Question: I have a nasty issue on sub api21 devices. I am using a adapter to inflate . The idea is that the cards will only add information that is present to the cards. If no information is present the card wont show at all. So I create these cards programatically.
Here are screen shots on api21 and api19

Notice how api19 shows cards with no values in them. I believe the issue is cause by the adapter calling onCreateViewHolder with no values. Is there a way to bypass onCreate? or onBind? Or is there a way to have sub api21 handle cards a little differently?
CardView XML
'''
<android.support.v7.widget.CardView
xmlns:card_view="http://schemas.android.com/apk/res-auto"
xmlns:android="http://schemas.android.com/apk/res/android"
android:id="@+id/card_info"
android:layout_width="match_parent"
android:layout_height="match_parent"
android:clickable="false"
android:focusable="true"
card_view:cardCornerRadius="5dp"
android:layout_margin="5dp"
card_view:cardUseCompatPadding="true">
<LinearLayout
android:id="@+id/card_info_lin"
android:layout_width="match_parent"
android:layout_height="match_parent"
android:orientation="vertical"/>
'''
adapter
'''
@Override
public RecyclerView.ViewHolder onCreateViewHolder(ViewGroup viewGroup, int viewType) {
switch(viewType) {
case VIEW_ENGINE:
itemViewEngine = LayoutInflater
.from(viewGroup.getContext())
.inflate(R.layout.card_info, viewGroup, false);
cardInfo.clear();
return new ViewHolderEngine(itemViewEngine, cardInfo);
case VIEW_TIRES:
itemViewTires = LayoutInflater
.from(viewGroup.getContext())
.inflate(R.layout.card_info, viewGroup, false);
cardInfo.clear();
return new ViewHolderTires(itemViewTires, cardInfo);
default: //General
itemViewGeneral = LayoutInflater
.from(viewGroup.getContext())
.inflate(R.layout.card_info, viewGroup, false);
cardInfo.clear();
return new ViewHolderGeneral(itemViewGeneral, cardInfo);
}
}
@Override
public void onBindViewHolder(RecyclerView.ViewHolder viewHolder, int i) {
cardInfo = vehicleInfo.get(i);
switch (getItemViewType(i)) {
case VIEW_GENERAL:
new ViewHolderGeneral(itemViewGeneral, cardInfo);
break;
case VIEW_ENGINE:
new ViewHolderEngine(itemViewEngine, cardInfo);
break;
case VIEW_TIRES:
new ViewHolderTires(itemViewTires, cardInfo);
break;
}
}
}
'''
Viewholder Class (1 of 3)
'''
class ViewHolderGeneral extends RecyclerView.ViewHolder {
private static final String TAG = "adapter_info_ViewHolder_gen";
private TypedArray headerColors;
private ArrayList<String> labels = new ArrayList<>();
public ViewHolderGeneral(View view, final ArrayList<String> cardInfo) {
super(view);
View layout = view.findViewById(R.id.card_info_lin);
DisplayMetrics metrics = layout.getContext().getResources().getDisplayMetrics();
...set up cards
'''
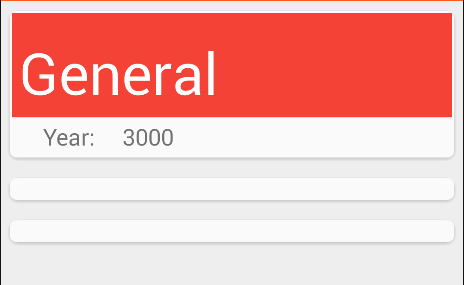
Answer: The difference you are seeing is most likely due to 'CardView' using its own padding/shadow mechanism on sub API21. The way to fix this is to not have your adapter report that it has data when it really does not. In other words, if the cards would be empty because the items are empty, then do not report this items in the count (or track them.)